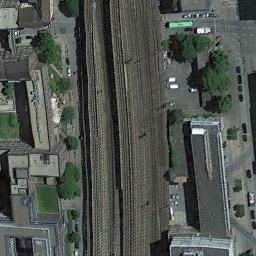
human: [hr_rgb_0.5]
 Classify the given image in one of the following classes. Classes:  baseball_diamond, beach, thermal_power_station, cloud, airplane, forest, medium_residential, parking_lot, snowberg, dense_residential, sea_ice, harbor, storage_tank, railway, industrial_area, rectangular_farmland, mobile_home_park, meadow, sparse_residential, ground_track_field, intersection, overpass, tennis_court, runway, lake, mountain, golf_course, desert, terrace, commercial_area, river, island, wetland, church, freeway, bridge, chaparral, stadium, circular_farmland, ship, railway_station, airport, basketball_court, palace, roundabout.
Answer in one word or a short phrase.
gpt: railway